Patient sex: F
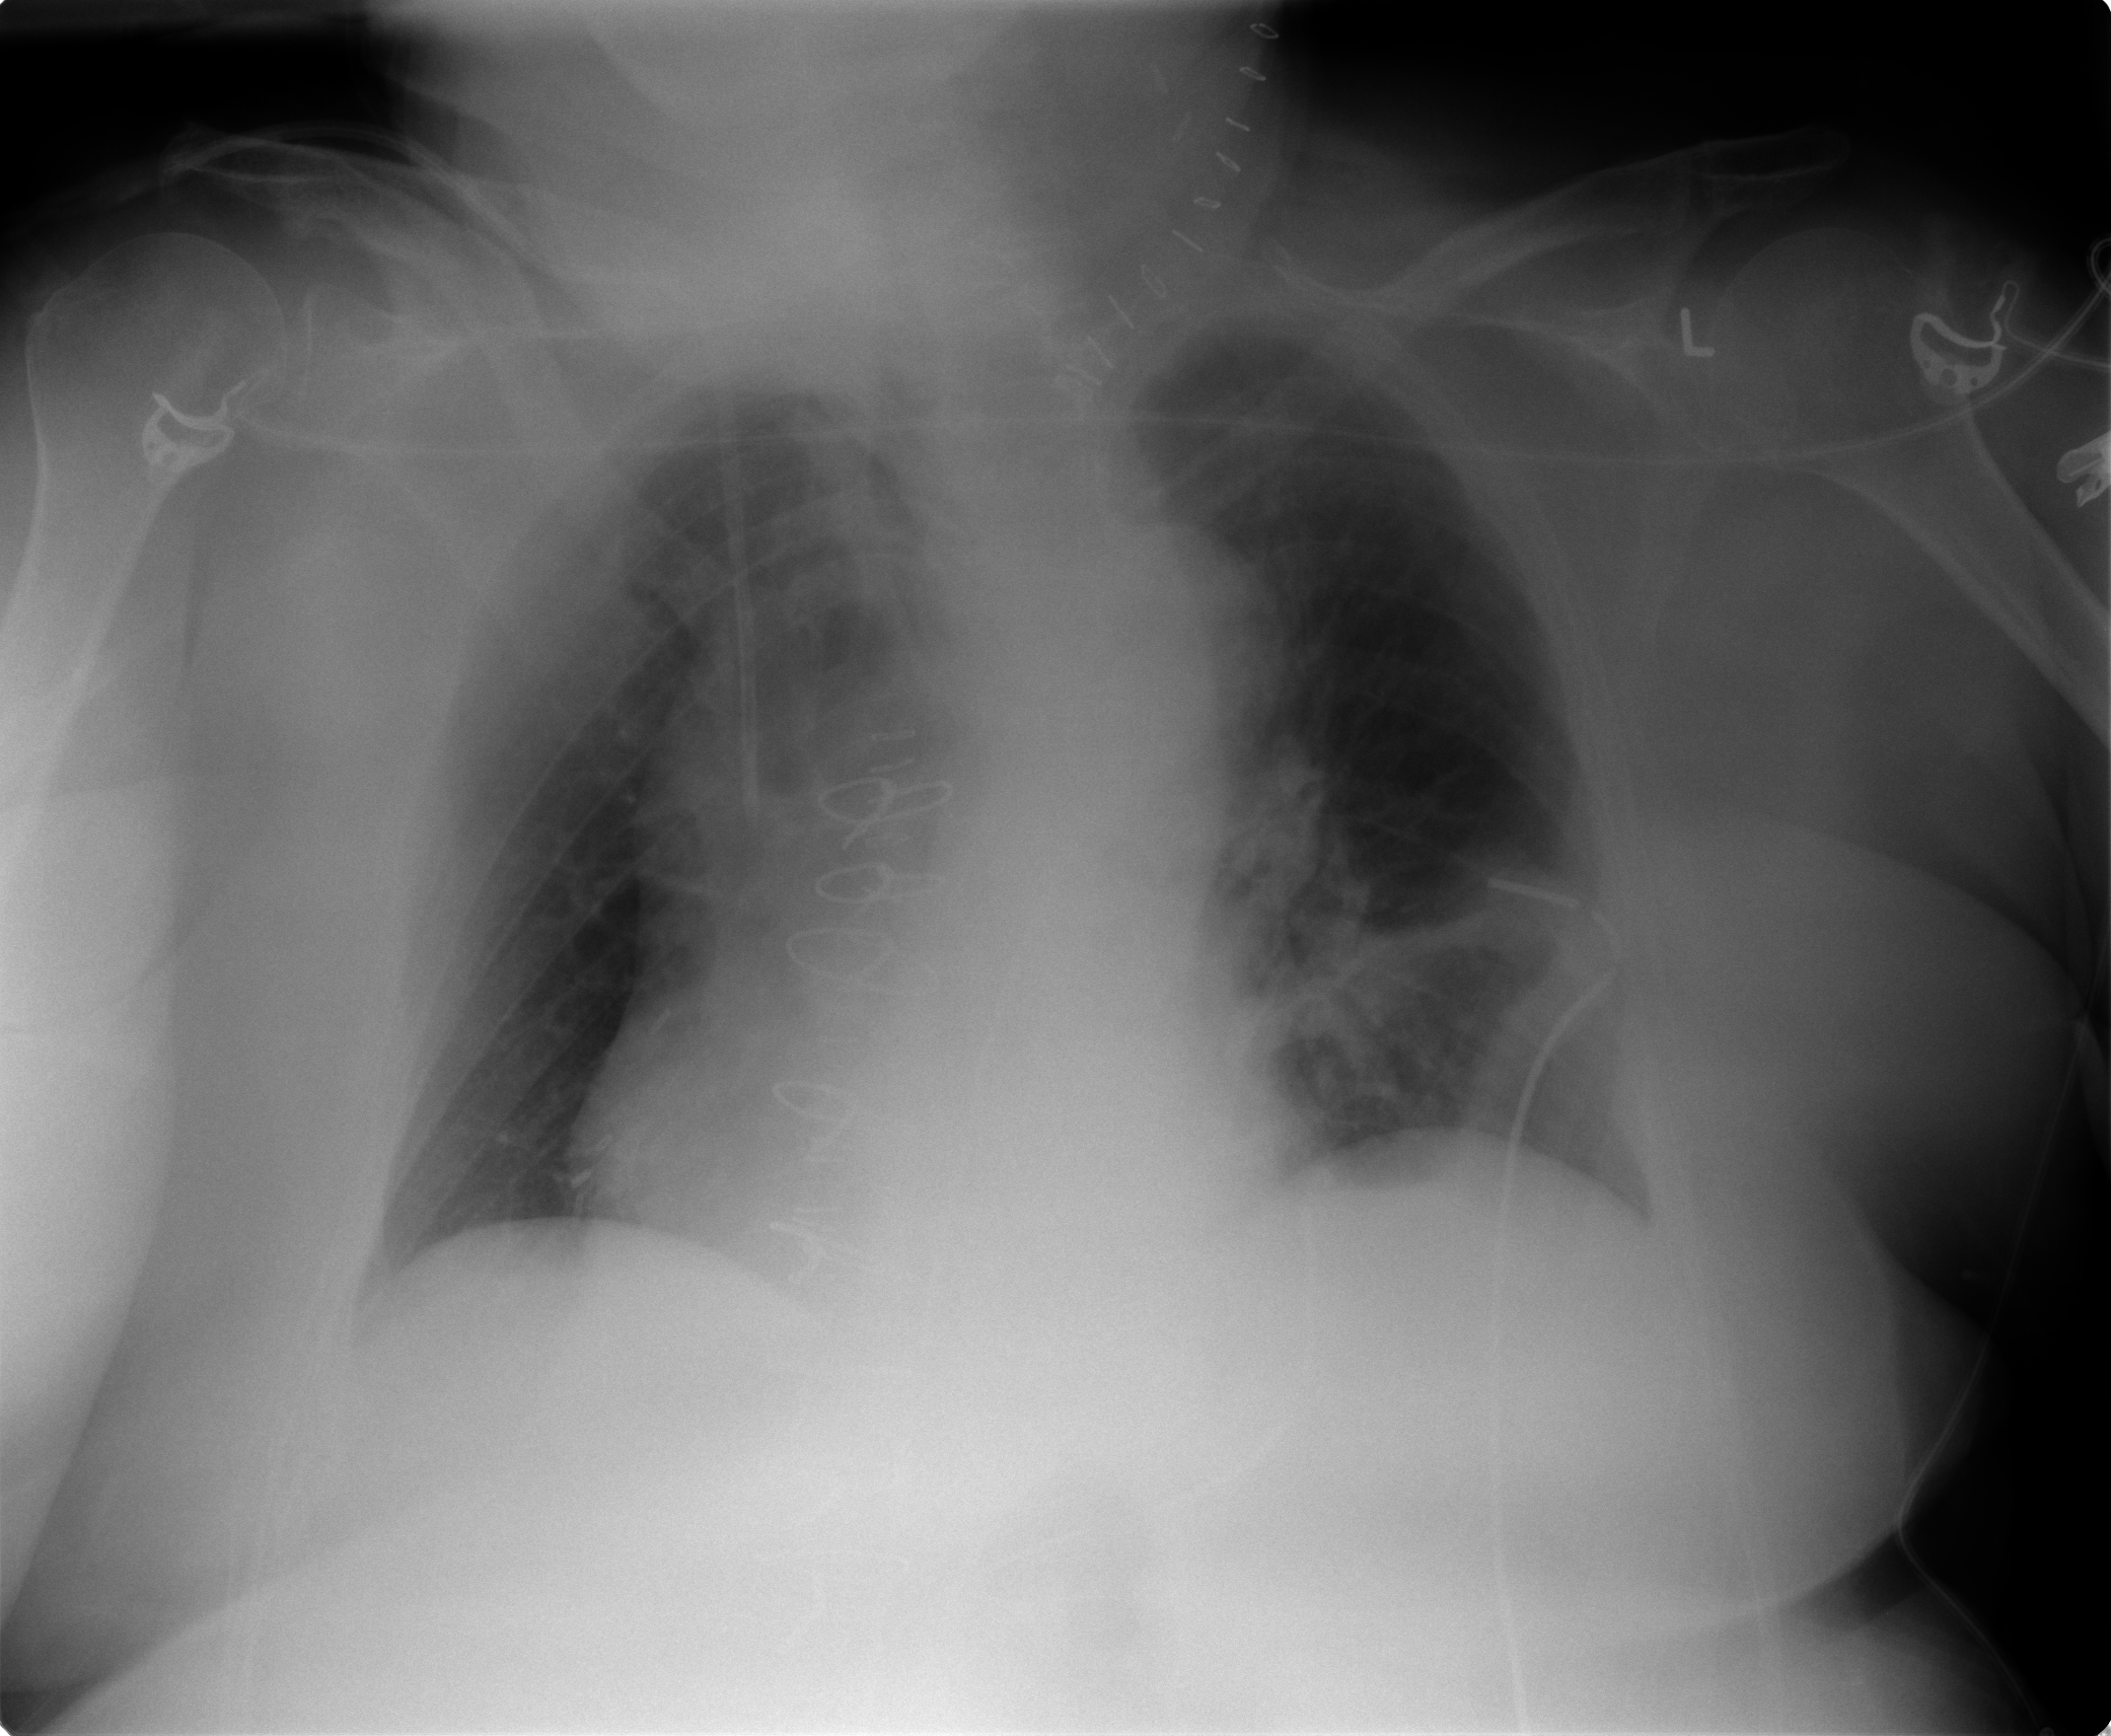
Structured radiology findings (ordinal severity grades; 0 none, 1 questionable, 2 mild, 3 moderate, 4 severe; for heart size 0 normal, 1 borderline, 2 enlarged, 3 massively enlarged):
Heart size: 0
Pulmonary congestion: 1
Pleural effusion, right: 0
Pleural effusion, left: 0
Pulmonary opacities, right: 0
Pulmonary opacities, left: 0
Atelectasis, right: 0
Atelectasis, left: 2